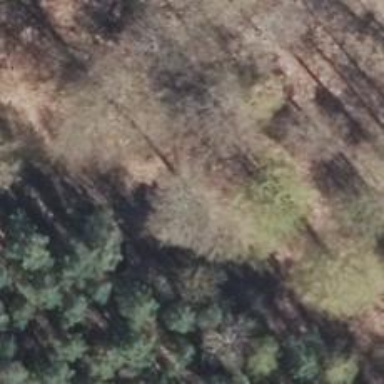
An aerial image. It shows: Path on the ground with rough grade 4 track type. The path is very rough and horrible in terms of smoothness.